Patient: sex F, age 62
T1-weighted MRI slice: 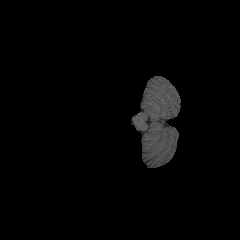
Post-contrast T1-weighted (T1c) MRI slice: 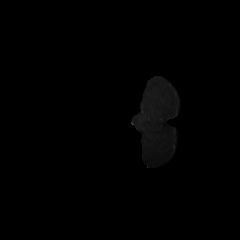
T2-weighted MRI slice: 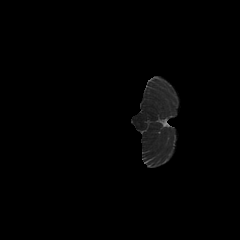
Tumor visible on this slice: no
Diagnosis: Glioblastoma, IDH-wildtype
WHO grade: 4